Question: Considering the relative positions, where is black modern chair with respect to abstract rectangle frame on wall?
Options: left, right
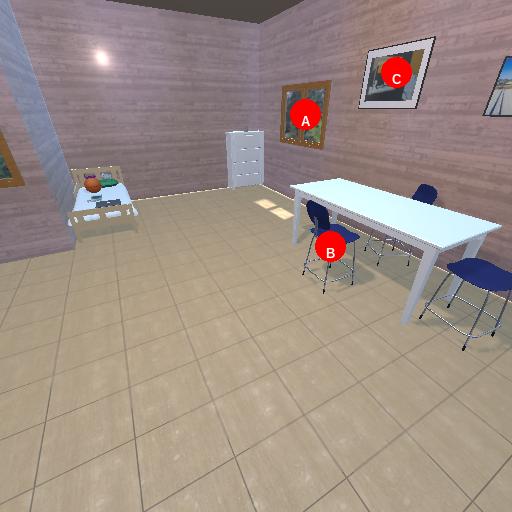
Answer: left